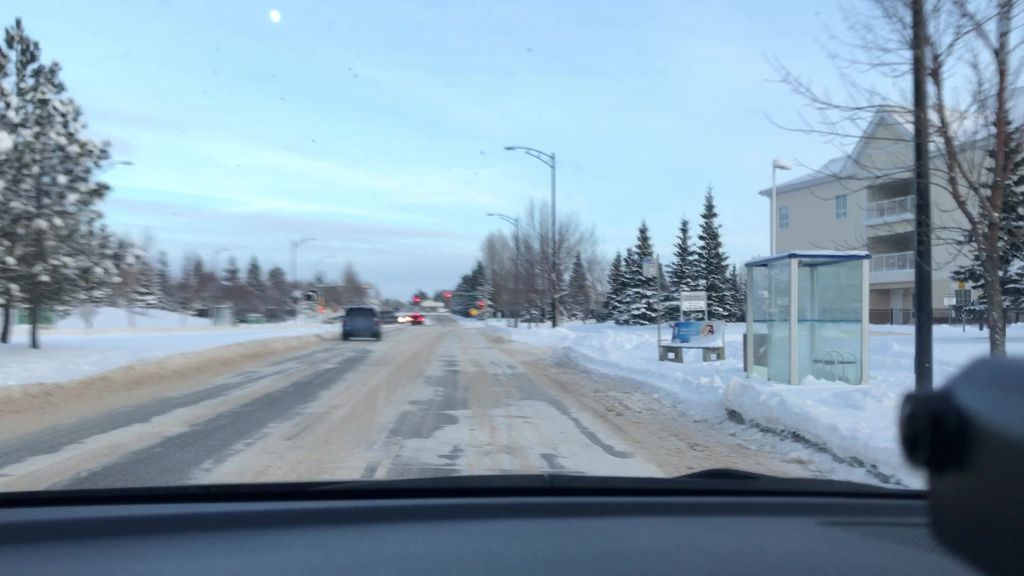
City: edmonton